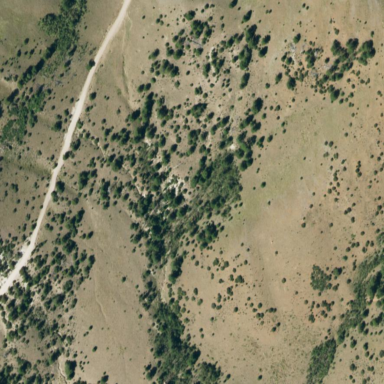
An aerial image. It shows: Woodland with evergreen needle-leaved trees.